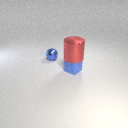
small blue rubber cube to the right of small blue metal sphere